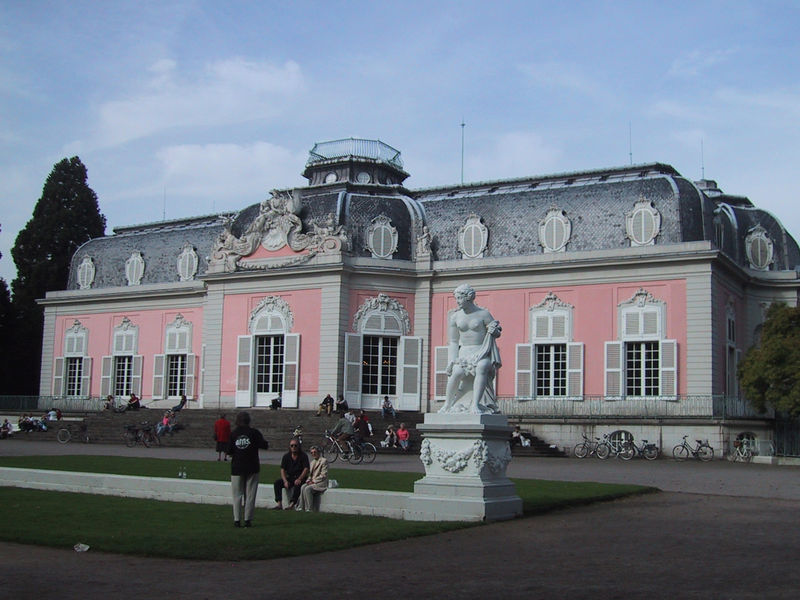
Titel: Schloß Benrath
Künstler: Nicolas de Pigage
Standort: Düsseldorf, Schloß Benrath (EU - D - NRW)
Schlagwörter: baum, blau, himmel, mann, wolken, bäume, grün, menschen, fenster, frau, säule, terasse, tür, weiss, dach, gebäude, gras, haus, park, rasen, rose, rot, schloss, architektur, rosa, fensterläden, oval, räder, garten, skulptur, statue, fassade, türen, mauer, besucher, figuren, treppe, verzierung, stuck, stufen, foto, fotografie, eingang, denkmal, verziert, villa, museum, schindeln, palais, rolläden, fahrräder, ach, bescher, denkmale, foo, klappfenster, klapprolläden